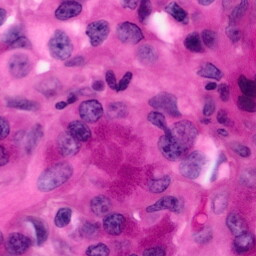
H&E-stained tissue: Pancreatic